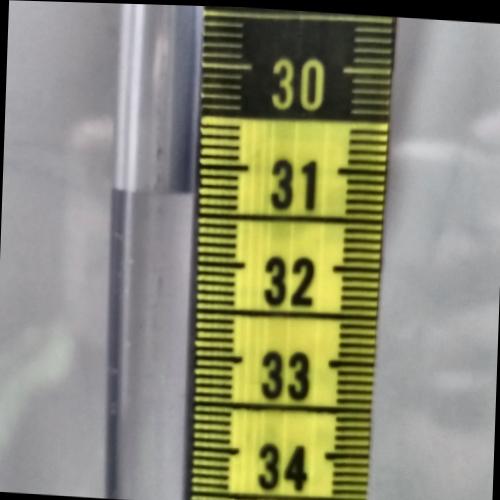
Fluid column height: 31.3 cm